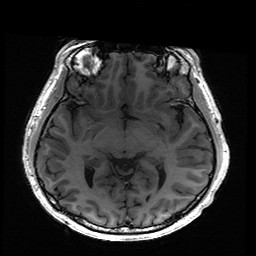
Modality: T1w
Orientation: coronal